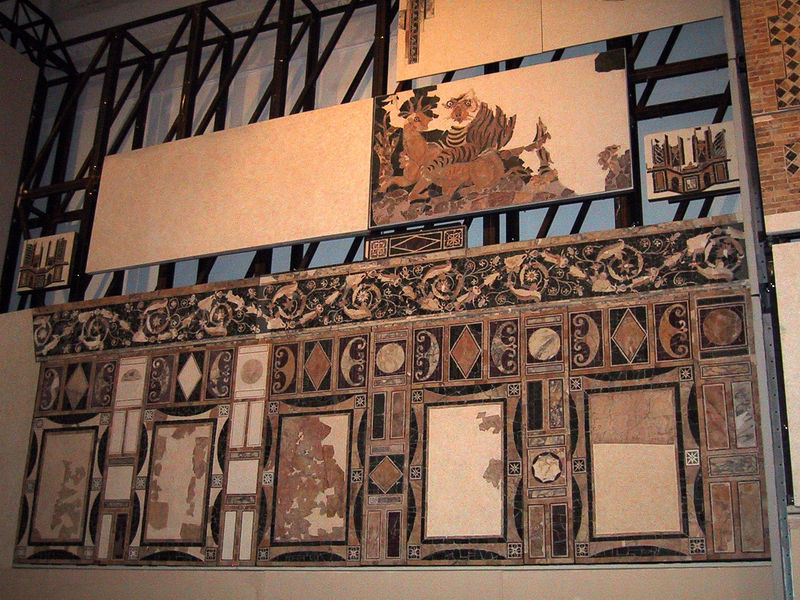
Titel: Wandverkleidung der sog. Aula von der Porta Marina in Ostia (Opus Sectile)
Institution: Rom, Palazzo delle Esposizioni
Schlagwörter: weiß, braun, fenster, marmor, raum, schwarz, rot, tiere, muster, ornament, wand, stein, modern, verzierung, wandmalerei, rechtecke, gerüst, asien, mosaik, chinesisch, quadrate, löwen, löwe, fresko, leopard, symbole, rekonstruktion, tiger, terrakotta, inkrustation, bildfeld, oranamente